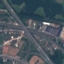
Land use / land cover class: Highway